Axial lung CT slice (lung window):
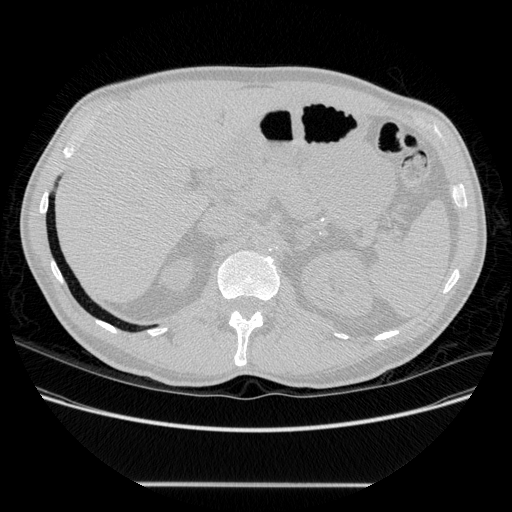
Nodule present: no